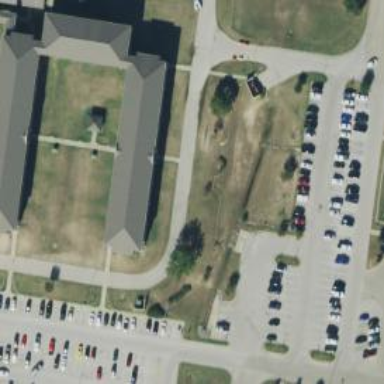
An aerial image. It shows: Military barracks building within military area.